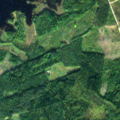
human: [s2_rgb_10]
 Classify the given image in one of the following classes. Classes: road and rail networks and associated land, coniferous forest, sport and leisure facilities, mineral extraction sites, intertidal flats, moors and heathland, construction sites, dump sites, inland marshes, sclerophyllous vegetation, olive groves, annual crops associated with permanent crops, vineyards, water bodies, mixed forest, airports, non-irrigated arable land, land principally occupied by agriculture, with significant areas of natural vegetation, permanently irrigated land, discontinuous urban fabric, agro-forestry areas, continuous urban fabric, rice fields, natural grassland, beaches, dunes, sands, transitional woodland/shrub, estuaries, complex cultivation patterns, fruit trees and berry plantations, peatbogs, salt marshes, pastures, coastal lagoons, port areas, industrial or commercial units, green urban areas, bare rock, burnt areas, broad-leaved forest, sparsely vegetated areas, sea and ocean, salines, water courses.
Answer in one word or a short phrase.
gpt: coniferous forest, mixed forest, transitional woodland/shrub, water bodies